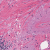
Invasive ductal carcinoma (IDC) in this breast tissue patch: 0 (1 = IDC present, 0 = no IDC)